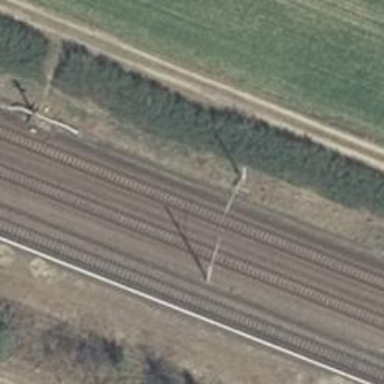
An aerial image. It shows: Milestone along the railway with catenary mast.